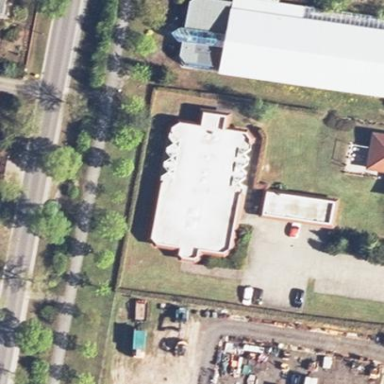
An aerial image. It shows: Building.